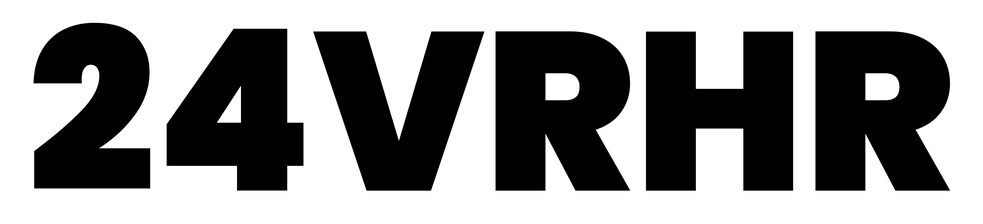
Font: Poppins-Black